Question: I have this 2-dimensional array
'''
x=[62,29,64;
63,31,62;
65,29,60;
63,29,62;
63,31,62;];
'''
1st element in each column is R, 2nd is G, 3rd is B from the formula below.
I would like a function to compute the following operation:

So far, my function definition looks like this:
'''
function[distance]=RGB_dist(x,y)
distance=sqrt(sum(((x-y)*[3;4;2]).^2,2));
end
'''
Tested with the matrix above, 'disp(RGB_dist(x,x))' outputs only zeroes. That must happen because he is calculating the distance between same vectors. How do I do to calculate the distance between any two vector(lines) from my matrix. Any help would be appreciated.
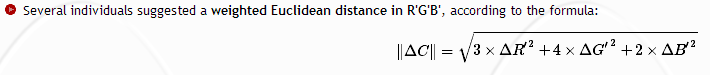
Answer: For two arbitrary lines (e.g. line 1 and line 2) do:
'''
RGB_dist(x(1,:), x(2,:))
'''
if you want all the combinations then check out 'pdist2'. If you don't have the stats toolbox (i.e. no 'pdist2') then use 'nchoosek' to create all possible pairs of rows:
'''
I = nchoosek(1:size(x,1),2);
D = RGB_dist(x(I(:,1),:), x(I(:,2),:))
'''
by the way, if you want to use 'pdist' or 'pdist2' then you will have to alter your function to be able to find the distance between one observation and a list of observations in one shot. The easiest way is to replace your '-' with 'bsxfun' like this:
'''
sqrt(sum(((bsxfun(@minus,x,y))*[3;4;2]).^2,2));
'''
then you can go
'''
D = pdist(x, @RGB_dist)
'''
both methods give you
'''
D =
7
1
1
7
6
8
0
2
6
8
'''
or
'''
squareform(D)
ans =
0 7 1 1 7
7 0 6 8 0
1 6 0 2 6
1 8 2 0 8
7 0 6 8 0
'''
But this is probably wrong as this squares after multiplying by the weights. You probably don't want that so I think your final function should look like that in Divakar's answer